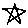
Label: star